Question: I want to create drop down menu like this:

I want when I place the mouse over the text to see combo box which I can use to select a value. When I remove the mouse I want to see simple Label. How I can do this?
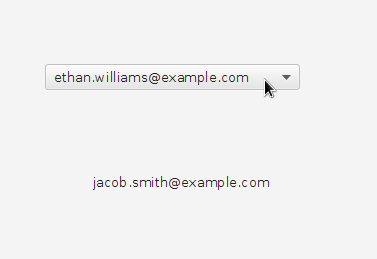
Answer: Unhovered:

On Hover:

On Click and Choose:

On Choice Complete:

'''
import javafx.application.Application;
import javafx.geometry.*;
import javafx.scene.Scene;
import javafx.scene.control.*;
import javafx.scene.layout.*;
import javafx.stage.Stage;
public class Hoverboard extends Application {
public class TextChooser extends StackPane {
private Label label = new Label();
private ComboBox<String> combo = new ComboBox<>();
public TextChooser(String... options) {
StackPane.setAlignment(label, Pos.CENTER_LEFT);
StackPane.setAlignment(combo, Pos.CENTER_LEFT);
label.textProperty().bind(
combo.getSelectionModel().selectedItemProperty()
);
label.visibleProperty().bind(
combo.visibleProperty().not()
);
label.setPadding(new Insets(0, 0, 0, 9));
combo.getItems().setAll(options);
combo.getSelectionModel().select(0);
combo.setVisible(false);
label.setOnMouseEntered(event -> combo.setVisible(true));
combo.showingProperty().addListener(observable -> {
if (!combo.isShowing()) {
combo.setVisible(false);
}
});
combo.setOnMouseExited(event -> {
if (!combo.isShowing()) {
combo.setVisible(false);
}
});
getChildren().setAll(label, combo);
}
}
@Override
public void start(Stage stage) throws Exception {
TextChooser textChooser = new TextChooser(
"xyzzy", "frobozz", "foobar"
);
VBox layout = new VBox(textChooser);
layout.setPadding(new Insets(10));
stage.setScene(new Scene(layout));
stage.show();
}
public static void main(String[] args) {
launch(Hoverboard.class);
}
}
'''